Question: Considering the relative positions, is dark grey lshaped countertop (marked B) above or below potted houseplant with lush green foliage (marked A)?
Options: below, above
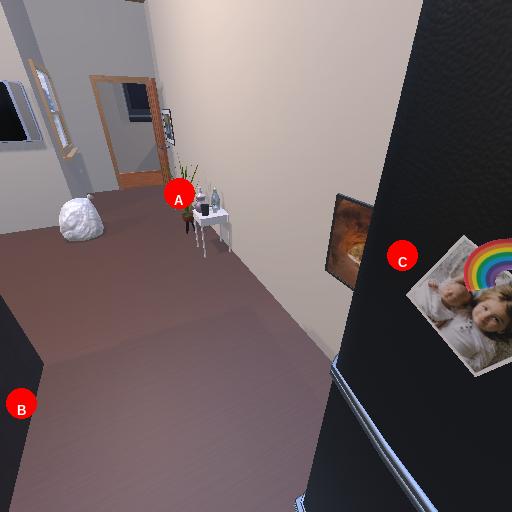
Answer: below